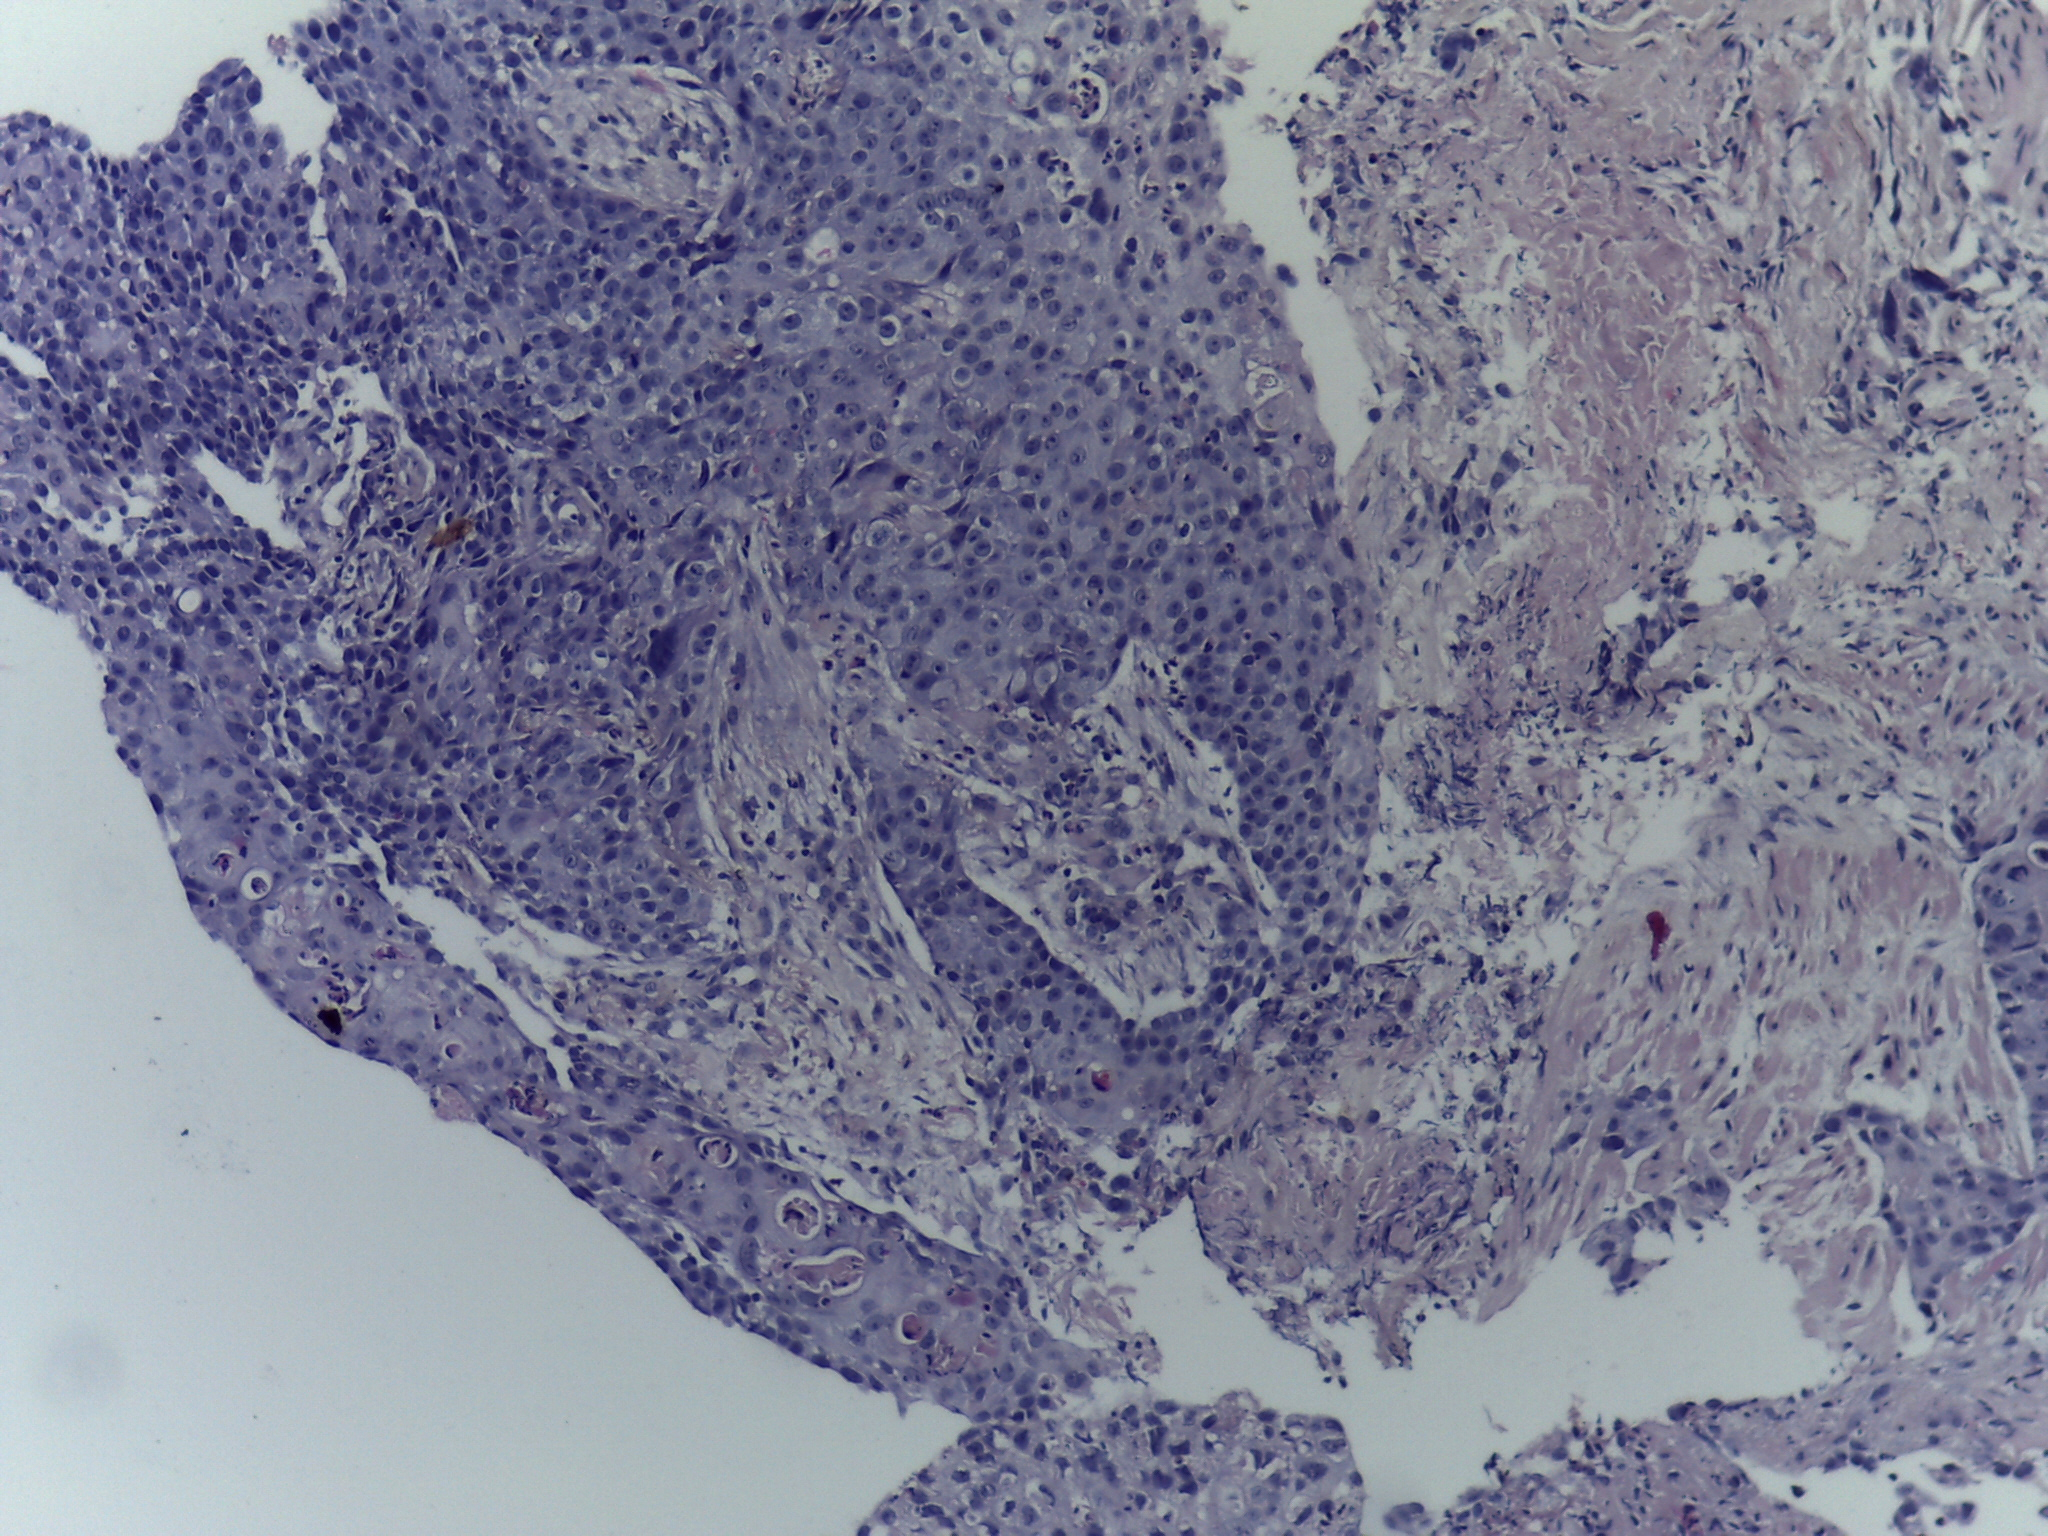
Diagnosis: OSCC